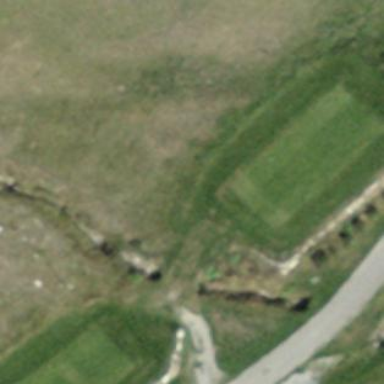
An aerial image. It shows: Grassy area designated as golf tee.